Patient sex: F
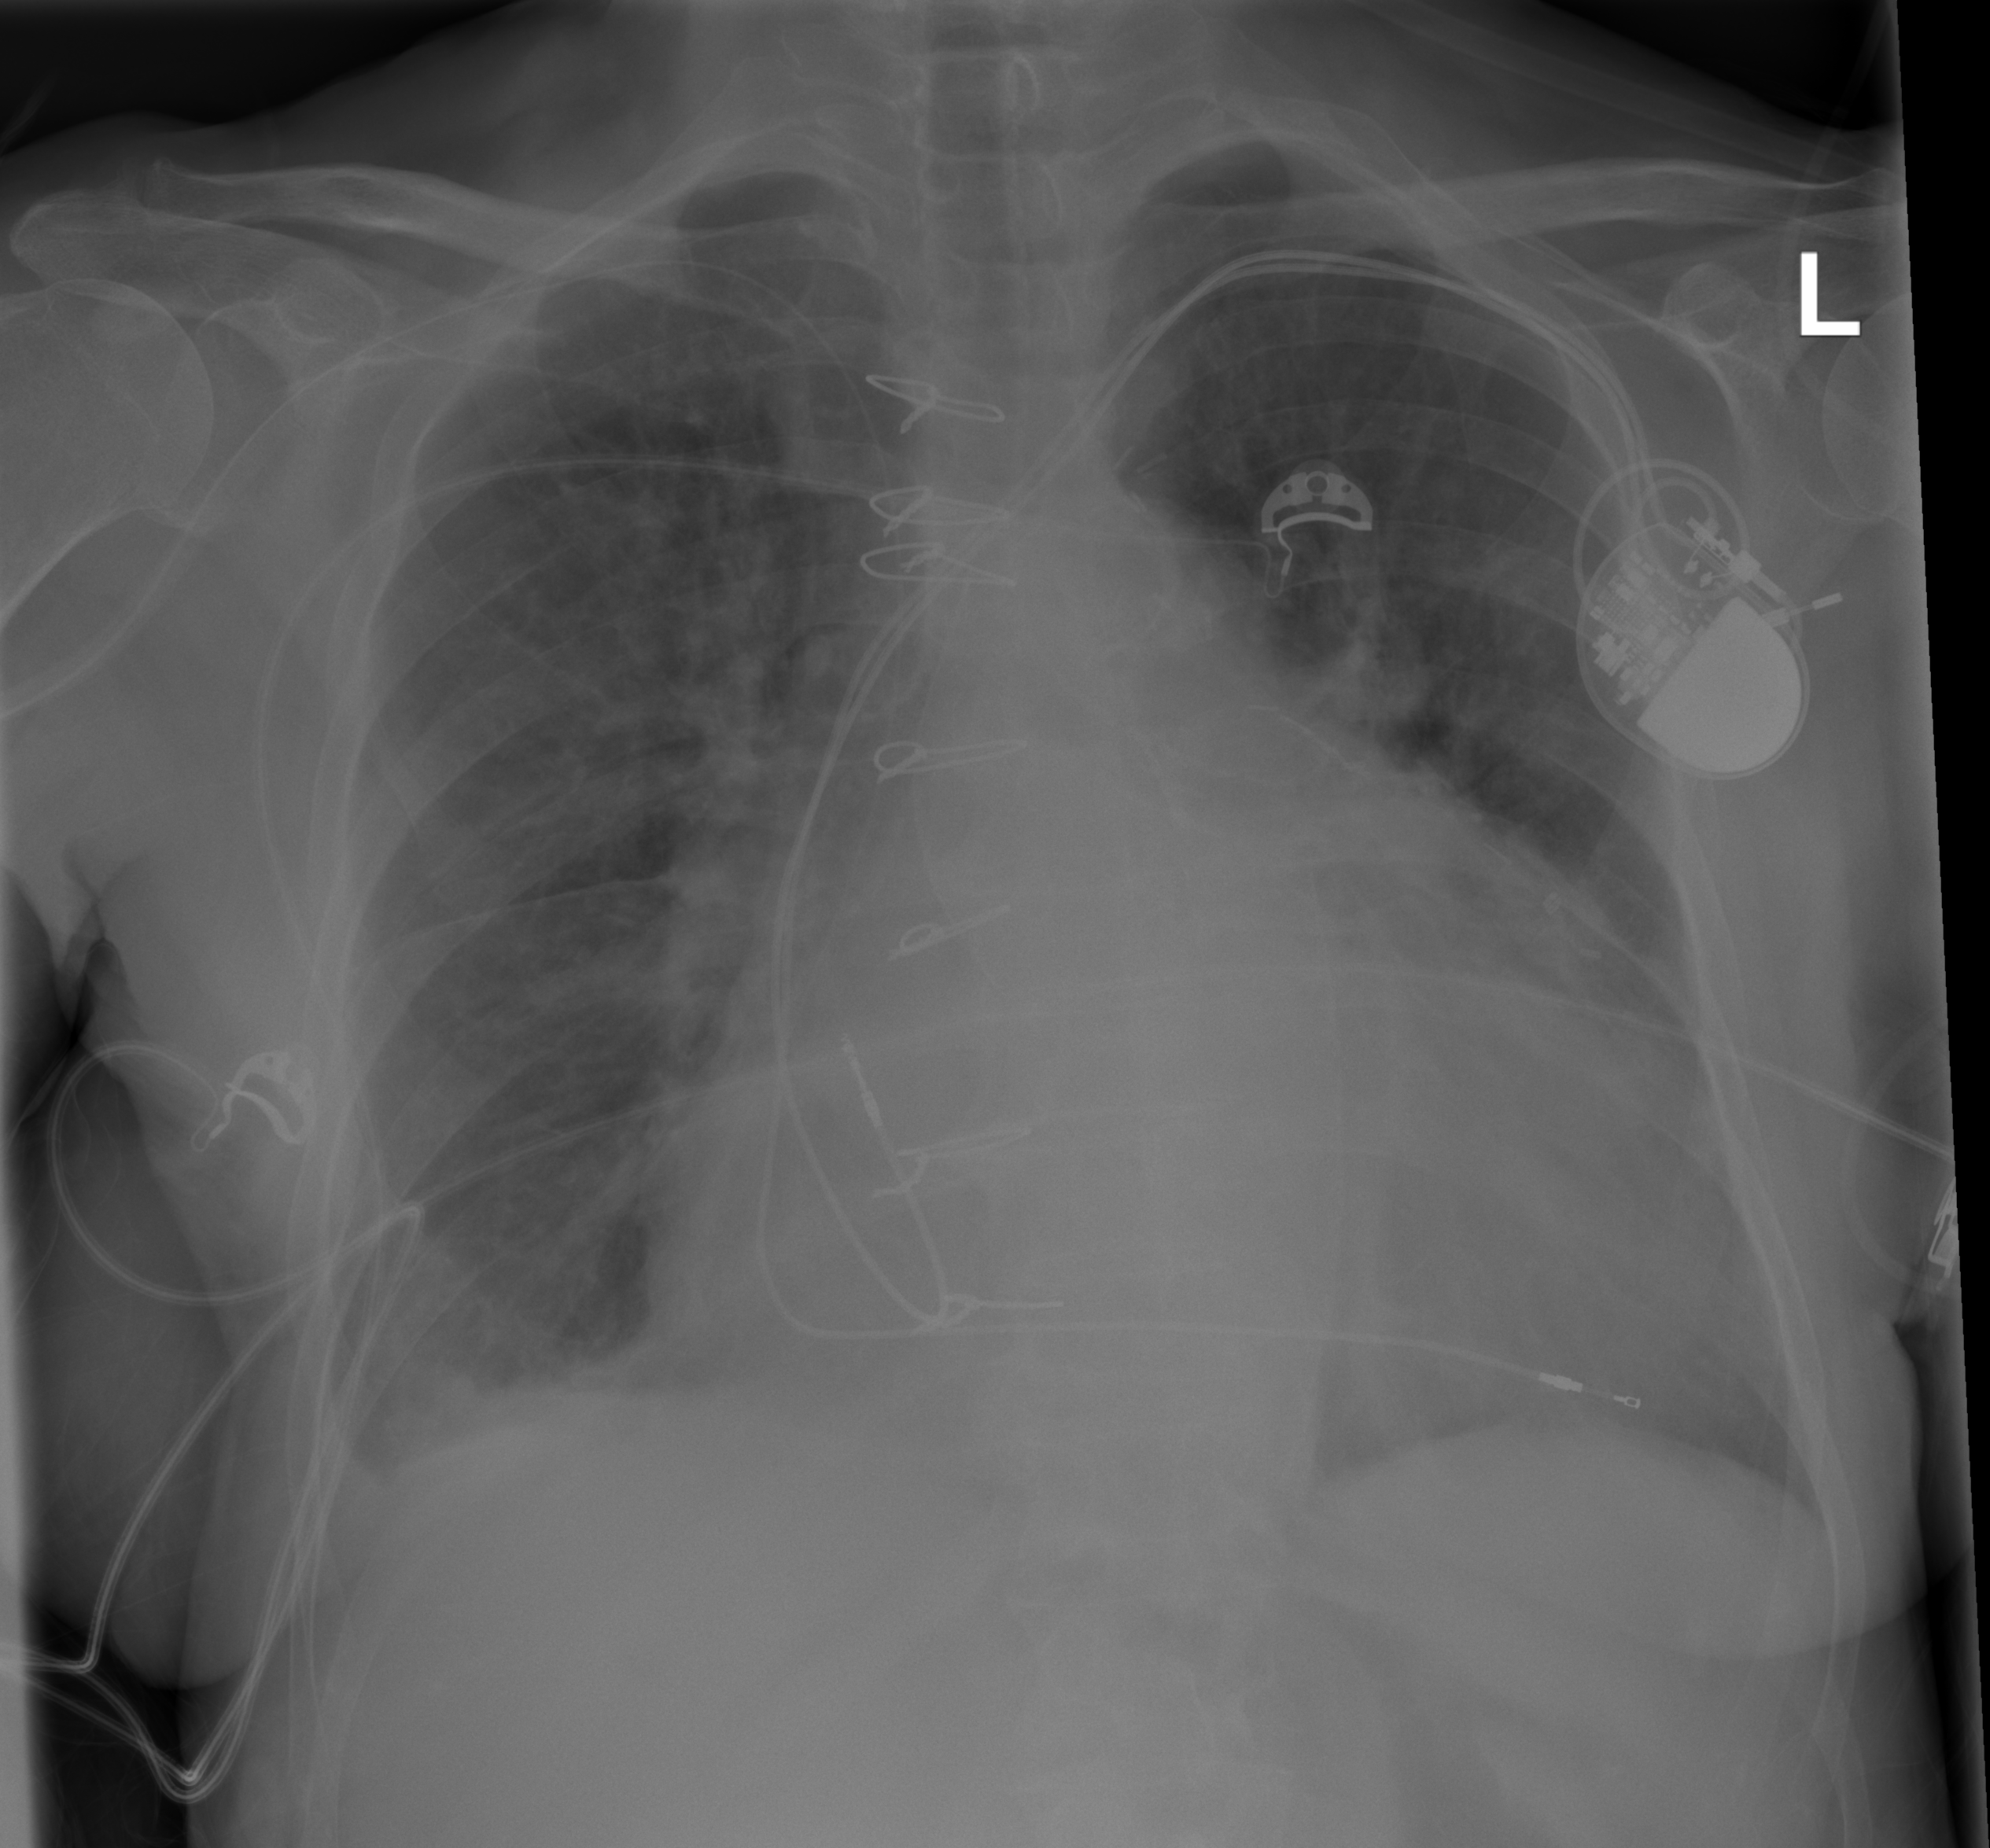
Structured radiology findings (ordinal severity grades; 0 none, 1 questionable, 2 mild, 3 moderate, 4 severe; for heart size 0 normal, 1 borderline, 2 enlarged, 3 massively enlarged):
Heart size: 3
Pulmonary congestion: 1
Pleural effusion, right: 2
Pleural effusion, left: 1
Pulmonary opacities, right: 1
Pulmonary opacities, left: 1
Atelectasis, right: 0
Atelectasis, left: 0